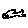
Label: fish